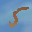
Label: 5